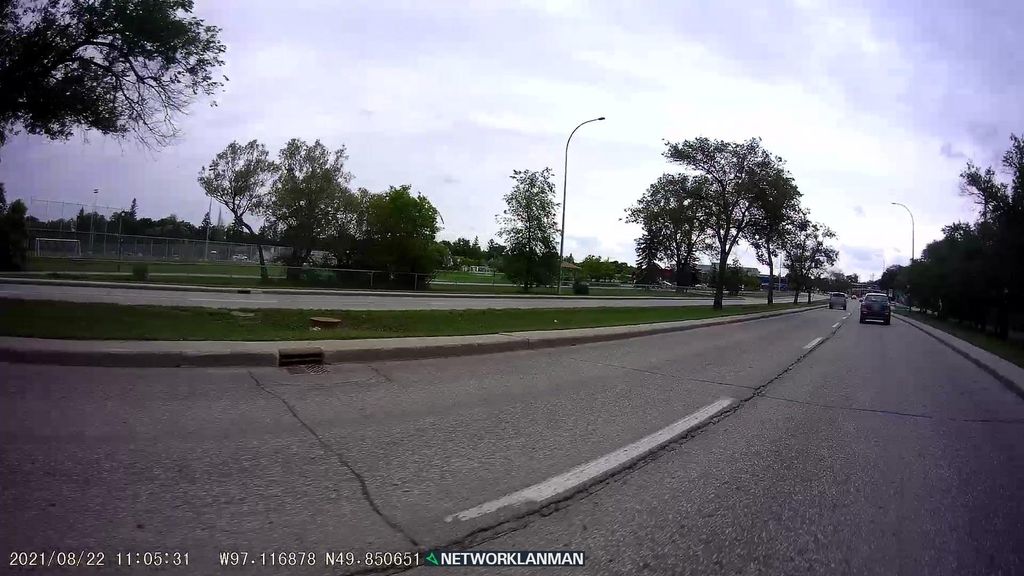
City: winnipeg